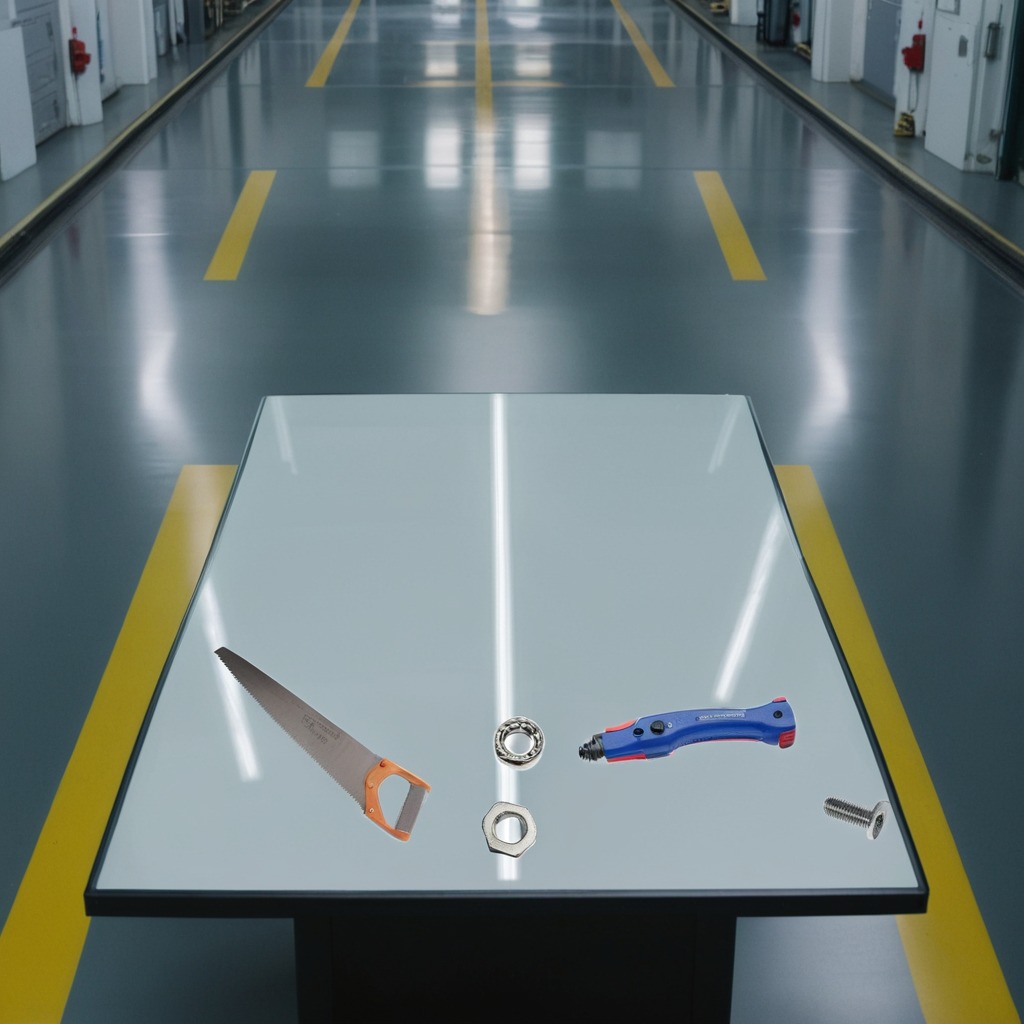
A metal ball bearing, a utility knife, a metal machine screw, a handheld metal saw, and a metal nut are lying on the high-gloss table.